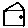
Label: house